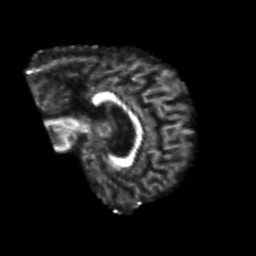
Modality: FA
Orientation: sagittal
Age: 68
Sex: male
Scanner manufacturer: siemens
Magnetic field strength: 3 T
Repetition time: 4.999 s
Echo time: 0.07946 s